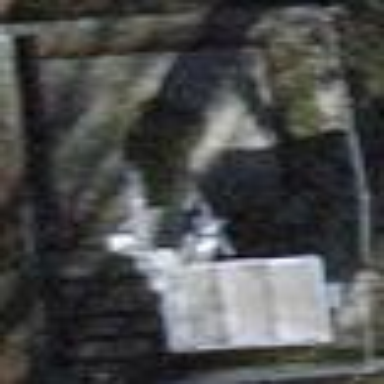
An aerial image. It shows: Fence is in the image.